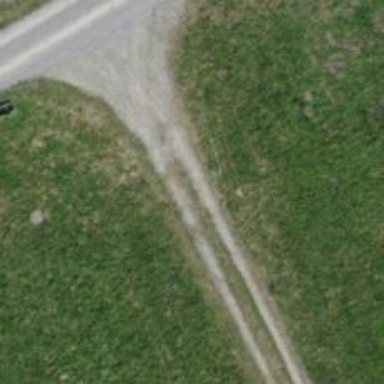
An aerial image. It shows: Track with grade 3 surface.